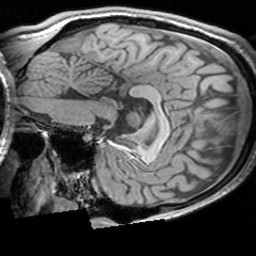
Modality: T1w
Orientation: sagittal
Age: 21
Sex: male
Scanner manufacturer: siemens
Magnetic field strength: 3 T
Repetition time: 1.63 s
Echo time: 0.00311 s